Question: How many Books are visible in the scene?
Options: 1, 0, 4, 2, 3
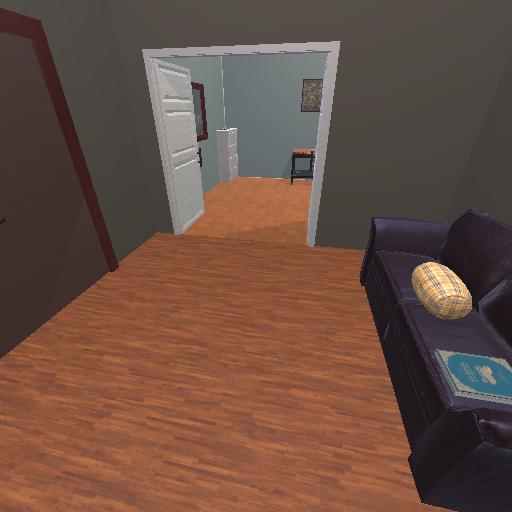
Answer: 1